Question: I have problem with scrolling in QGraphicsView.
I've set scene rect in my QGraphicsView subclass:
'''
MyQGraphicsView::MyQGraphicsView{
setSceneRect(0,0,2000,2000)
}
'''
And overloaded paintEvent:
'''
void MyQGraphicsView::paintEvent(QPaintEvent *event){
qDebug()<<"Paint event";
QPainter painter(viewport());
painter.setRenderHint(QPainter::Antialiasing);
paint(painter);
}
void MyQGraphicsView::paint(QPainter &painter){
painter.setPen(Qt::NoPen);
painter.fillRect(QRect(0,0,200,200),Qt::gray);
painter.fillRect(QRect(500,500,1000,100),Qt::green);
painter.setPen(QPen(Qt::white,4,Qt::DashLine));
painter.drawLine(QLine(0,35,200,35));
painter.drawLine(QLine(0,165,200,165));
}
'''
When I scroll the second rectangle is not visible. When I resize window it is. Also when scrolling rectangle is extending in wired way.

How should scrolling be implemened in this case? I've found several topics about scrolling in QGraphicsView but none solves my problem.
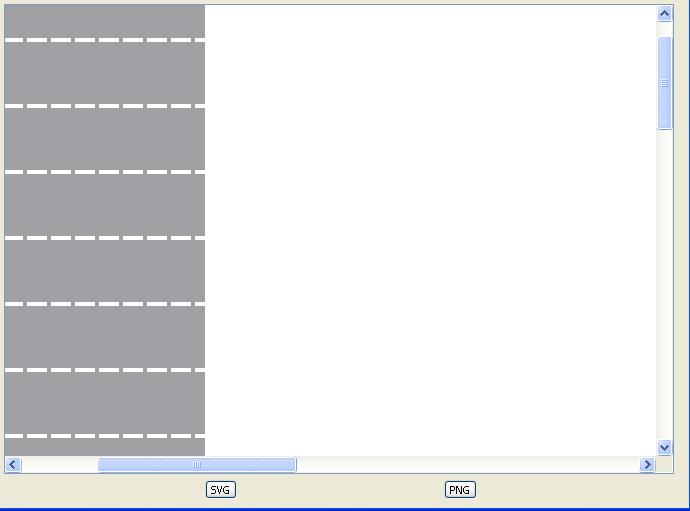
Answer: 'QGraphicsView' inherits 'QAbstractScrollArea'. So its content is displayed in its internal widget that can be obtained using 'viewport()'. If you want to paint something and be able to scroll it, you need to attach an event filter to viewport widget and process its paintEvent, not view's event.
But you should not do this for 'QGraphicsView'. You're trying to do something terribly wrong. You should not reimplement 'QGraphicsView::paintEvent' just to paint something! It totally devalues its advantages. You need to use 'QGraphicsScene' to add something to the view.